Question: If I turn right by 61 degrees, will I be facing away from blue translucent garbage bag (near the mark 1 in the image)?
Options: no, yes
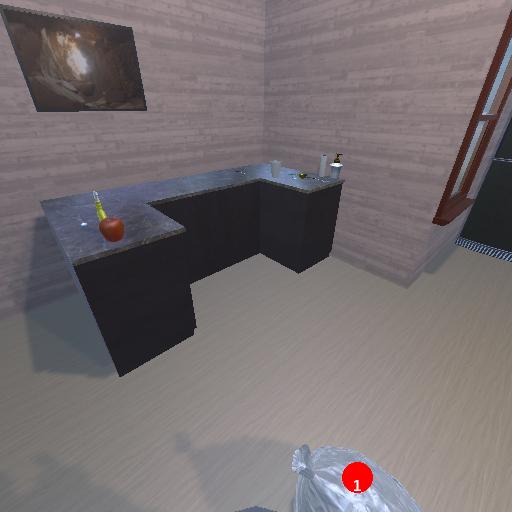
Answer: no